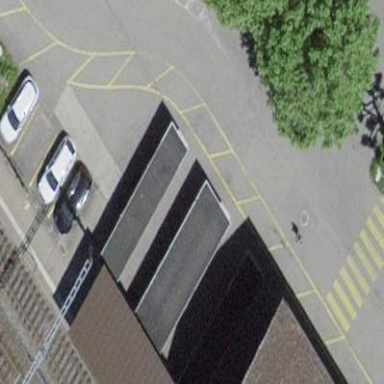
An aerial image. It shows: View of roof of building.